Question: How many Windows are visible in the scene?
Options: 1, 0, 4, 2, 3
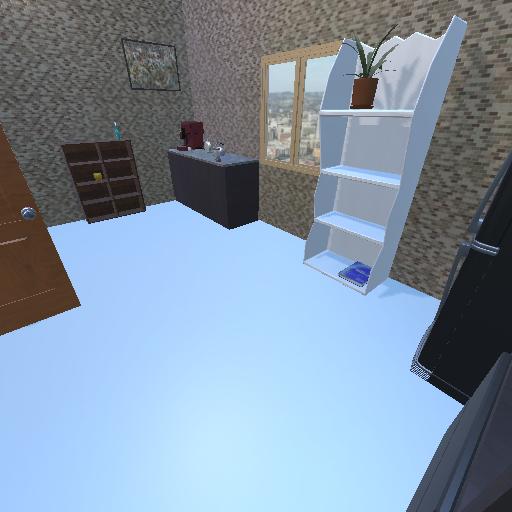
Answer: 1